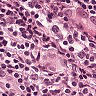
Metastatic tissue present: yes